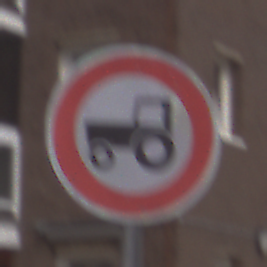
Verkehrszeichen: VerbotKraftfahrzeugeZuegeNichtSchneller25
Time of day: MorningAfternoon
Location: Outdoor (Urban)
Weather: Overcast
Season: NotSpecified
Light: Natural